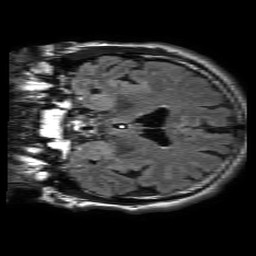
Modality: FLAIR
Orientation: coronal
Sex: male
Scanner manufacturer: philips
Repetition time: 11 s
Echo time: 0.125 s